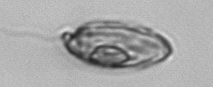
Label: Katodinium_or_Torodinium